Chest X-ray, AP view. Patient: 57 years old, sex M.
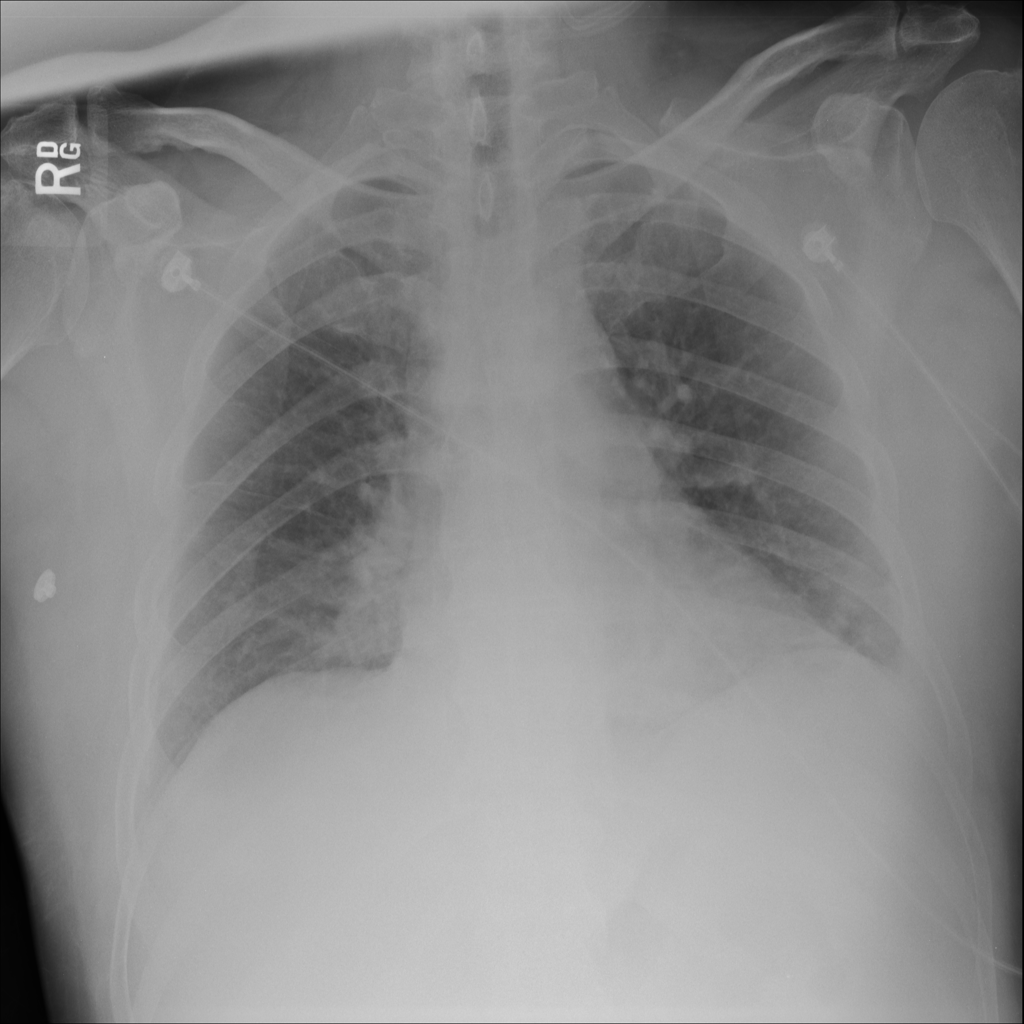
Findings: No Finding